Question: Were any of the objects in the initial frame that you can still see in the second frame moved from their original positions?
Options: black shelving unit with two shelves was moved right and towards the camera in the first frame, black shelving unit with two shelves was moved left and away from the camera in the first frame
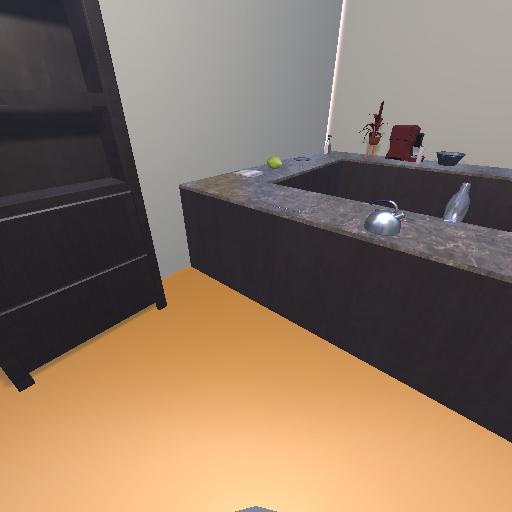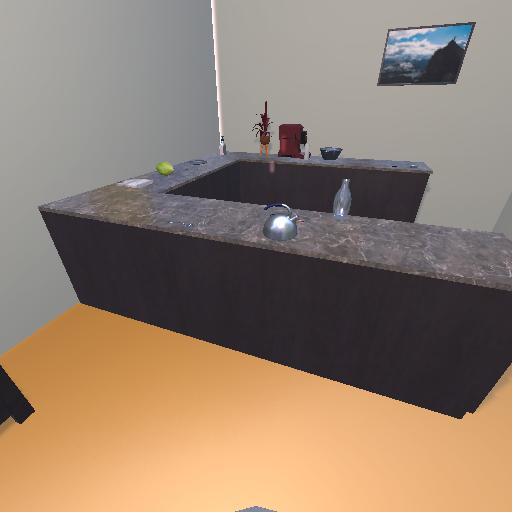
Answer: black shelving unit with two shelves was moved right and towards the camera in the first frame